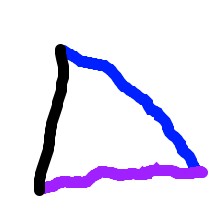
Shape: triangle